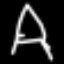
Label: The Eiffel Tower